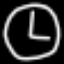
Label: clock